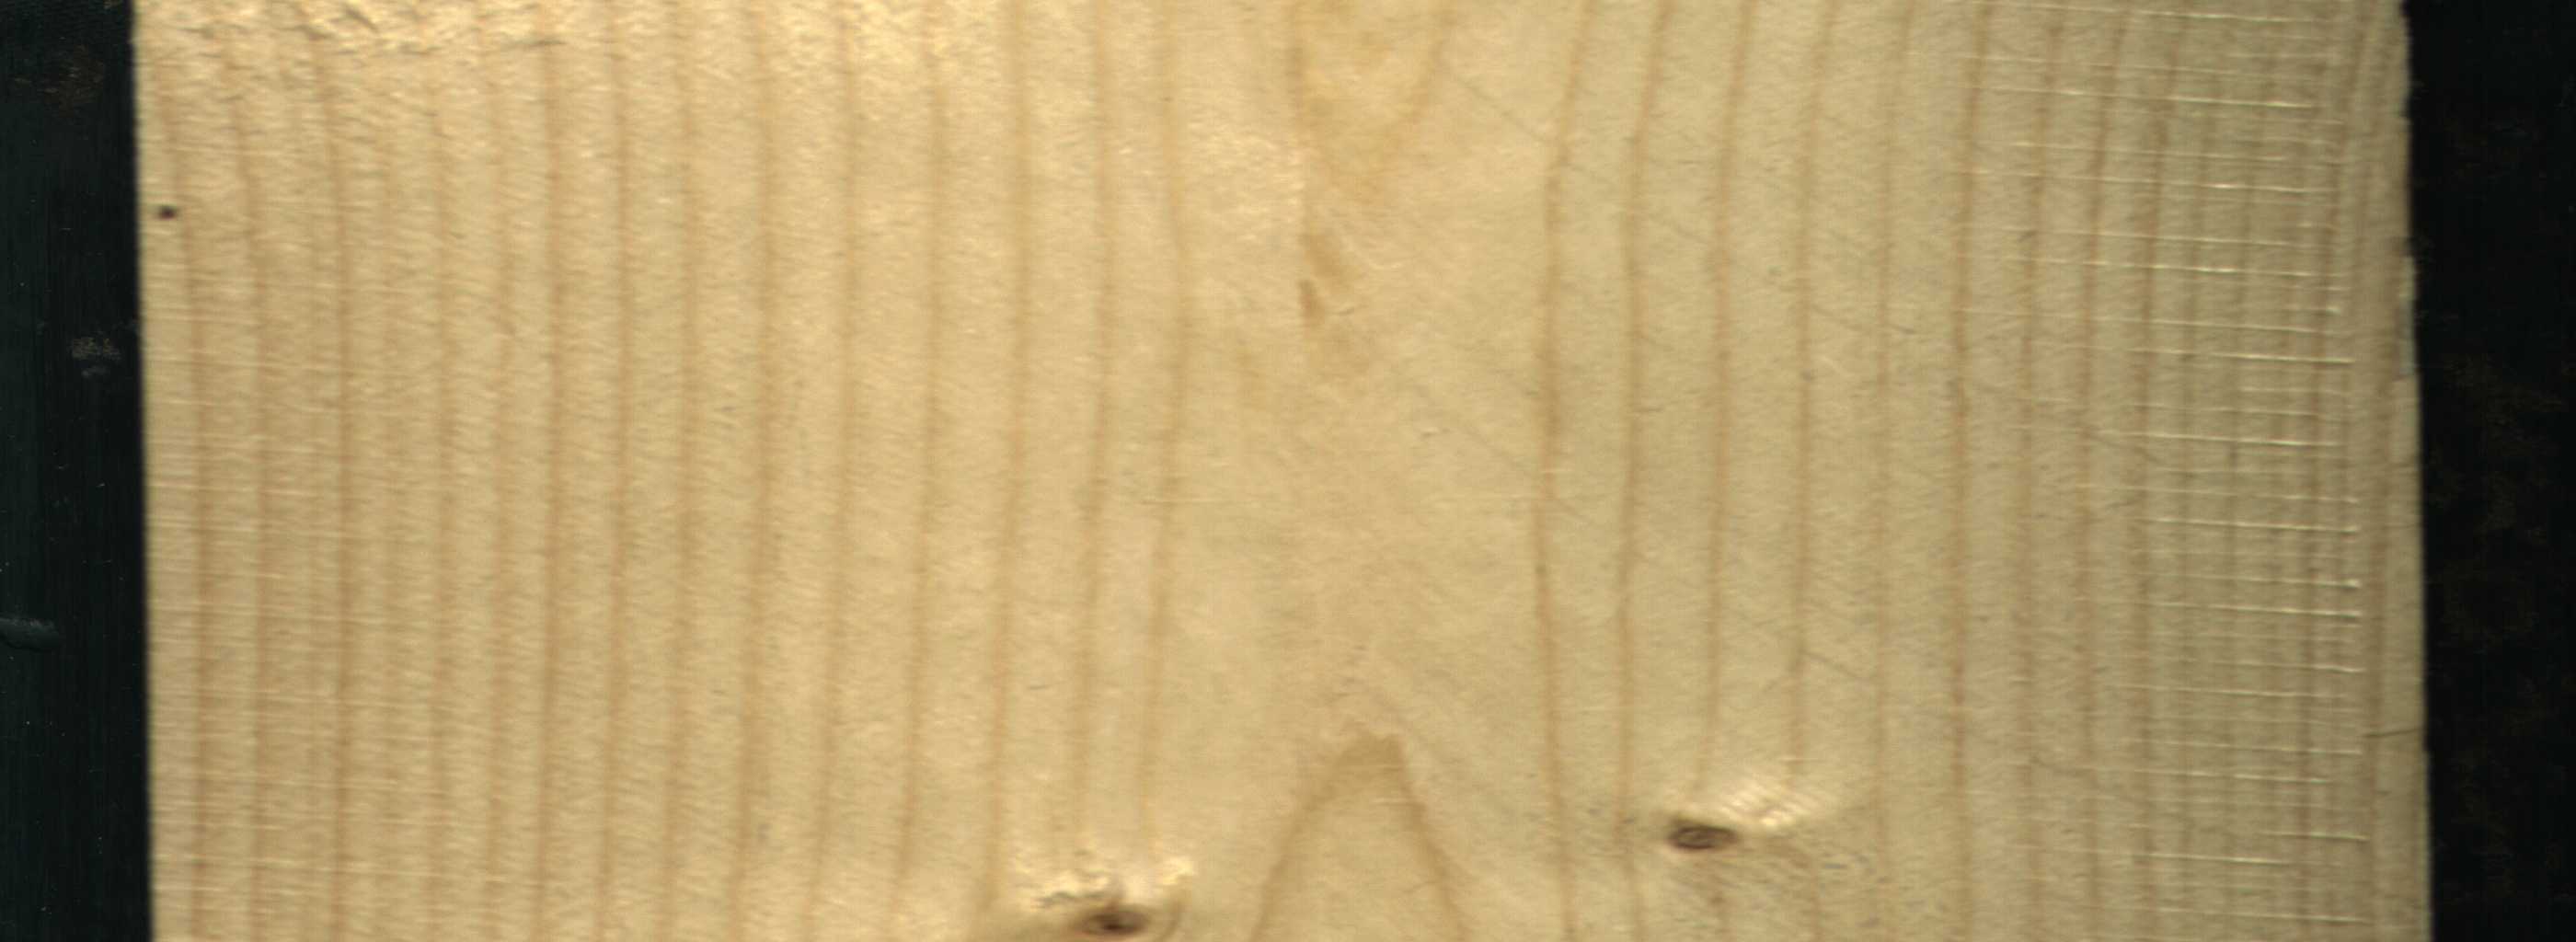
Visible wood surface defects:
Live_Knot
Live_Knot